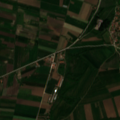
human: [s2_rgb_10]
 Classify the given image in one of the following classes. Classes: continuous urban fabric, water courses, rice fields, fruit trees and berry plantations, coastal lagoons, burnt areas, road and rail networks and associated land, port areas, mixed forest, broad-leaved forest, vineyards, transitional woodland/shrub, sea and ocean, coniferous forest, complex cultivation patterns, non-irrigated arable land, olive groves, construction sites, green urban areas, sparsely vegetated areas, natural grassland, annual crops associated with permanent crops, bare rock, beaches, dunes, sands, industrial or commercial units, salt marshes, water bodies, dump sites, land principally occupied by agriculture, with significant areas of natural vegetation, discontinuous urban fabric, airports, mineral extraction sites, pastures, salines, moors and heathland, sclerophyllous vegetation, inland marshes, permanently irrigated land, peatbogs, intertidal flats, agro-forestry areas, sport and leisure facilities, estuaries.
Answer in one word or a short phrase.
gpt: discontinuous urban fabric, complex cultivation patterns, land principally occupied by agriculture, with significant areas of natural vegetation